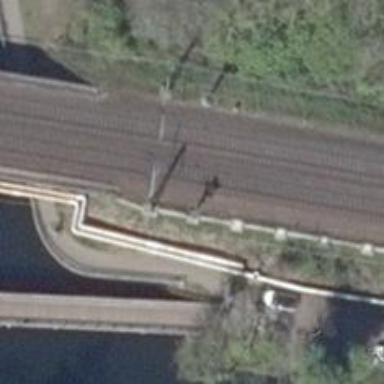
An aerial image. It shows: Railway signal.